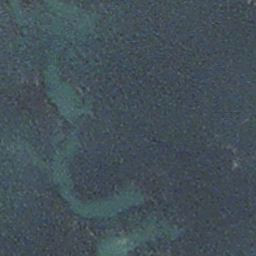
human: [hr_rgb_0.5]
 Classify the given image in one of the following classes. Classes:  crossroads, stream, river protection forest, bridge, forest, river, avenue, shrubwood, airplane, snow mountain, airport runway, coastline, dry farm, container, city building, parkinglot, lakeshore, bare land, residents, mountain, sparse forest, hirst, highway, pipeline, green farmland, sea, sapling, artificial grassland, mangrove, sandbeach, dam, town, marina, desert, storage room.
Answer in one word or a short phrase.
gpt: stream